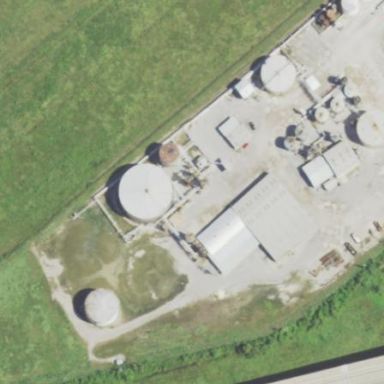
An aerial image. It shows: Industrial area designated as petroleum terminal.